Длинный, прямой провод пренебрежимо малого сопротивление изогнут в V - образную форму, так что два его плеча образуют угол $\alpha$ друг с другом. Провод помещают в однородное магнитное поле $B$, перпендикулярное его плоскости. На него, на расстоянии $x_0$ от его вершины $A$ кладут стержень массы $m$, имеющий сопротивление $r$ на единицу длины, так что он перпендикулярен биссектрисе угла $\alpha$ (см. рисунок).  В начальный момент времени стержню сообщают скорость $v_0$, направленную от вершины $A$ по биссектрисе угла $\alpha$. Стержень достаточно длинный, чтобы не упасть с провода в течение всего последующего движения, а электрический контакт между ними хороший — даже несмотря на то, что трение между ними пренебрежимо мало.
На каком расстоянии от вершины $A$ стержень остановится?
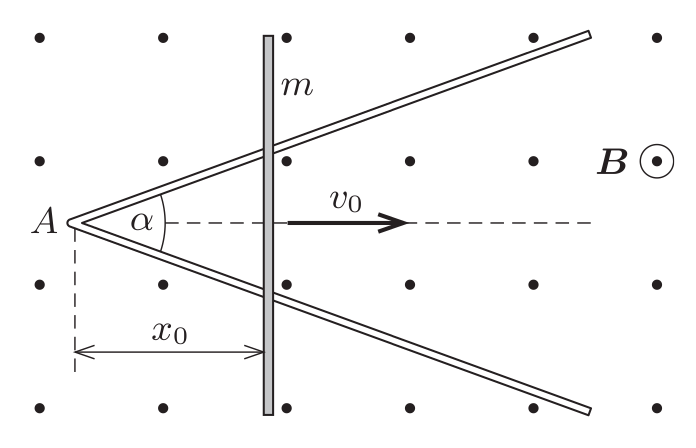
Ответ: $x_\text{max} = \sqrt{x_0^2 + \frac{mv_0r}{B^2\tan(\alpha/2)}}$
Темы:
T, Электромагнетизм, Электромагнитная индукция, 200 задач, Инвариант